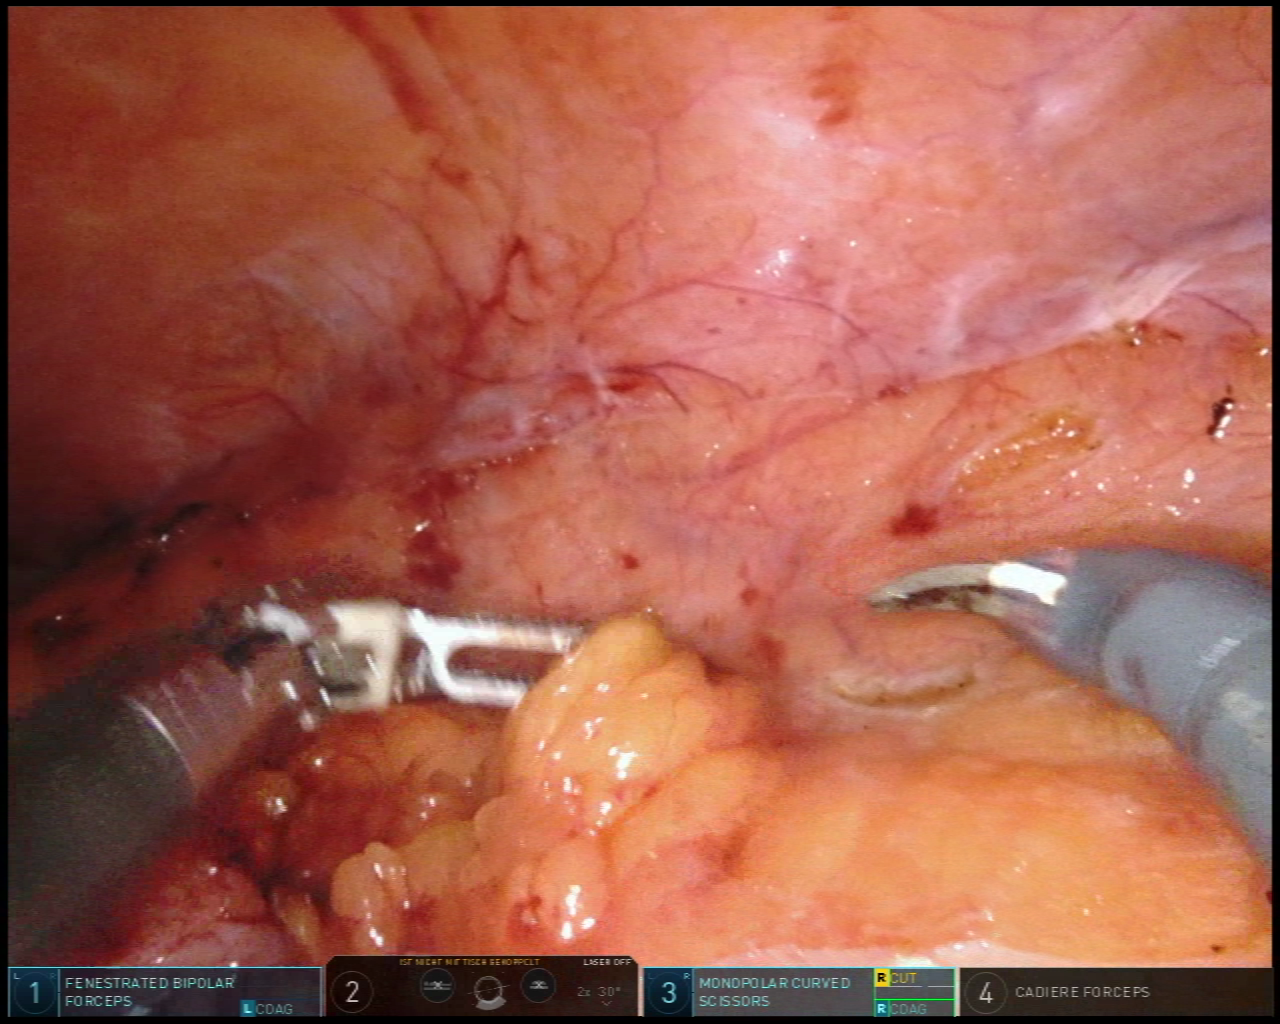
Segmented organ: abdominal_wall
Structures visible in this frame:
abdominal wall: yes
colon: yes
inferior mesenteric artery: no
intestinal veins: no
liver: no
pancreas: no
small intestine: no
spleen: no
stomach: no
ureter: no
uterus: no
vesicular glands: no